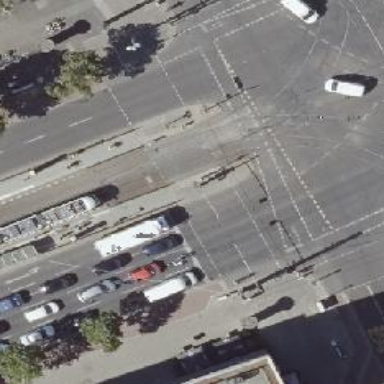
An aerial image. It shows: Footway located on traffic island.